Aerial crown-view tile of a tropical tree (Barro Colorado Island, Panama), acquired 20241014:
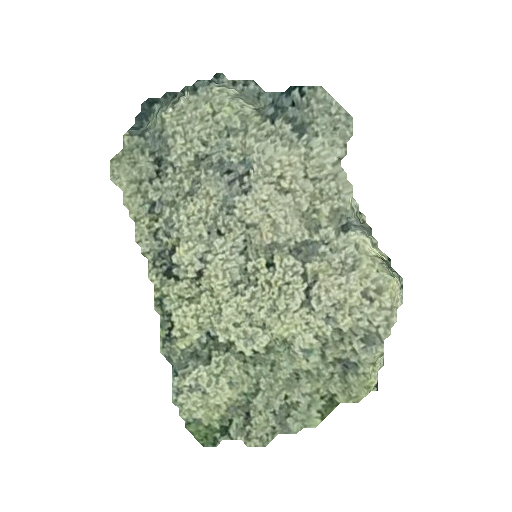
Species: Luehea seemannii
GBIF accepted scientific name: Luehea seemannii
Crown area: 117.429 m²